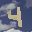
Label: 4